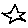
Label: star